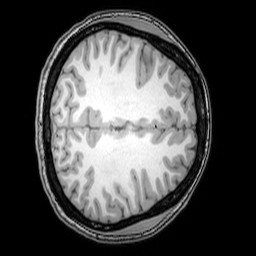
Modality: T1w
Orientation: axial
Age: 24
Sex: female
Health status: healthy
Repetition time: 0.081 s
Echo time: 0.037 s